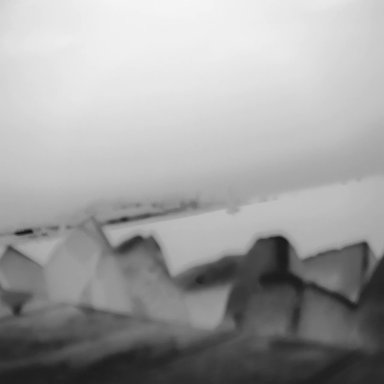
There is a sailboat in the infrared image.